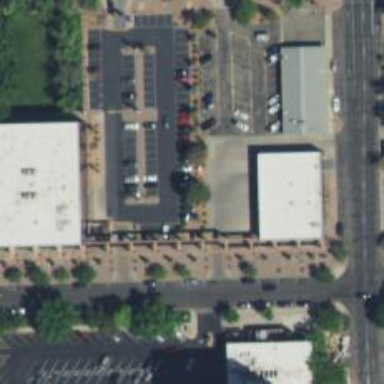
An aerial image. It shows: Parking space.